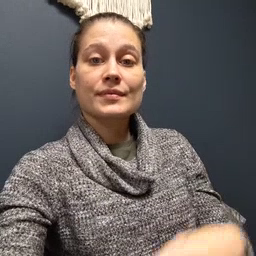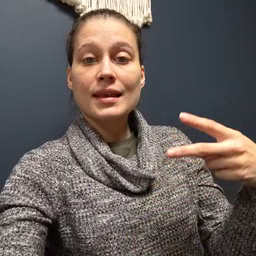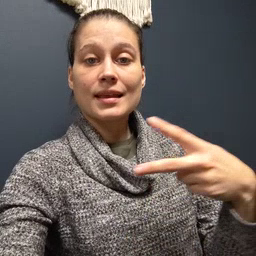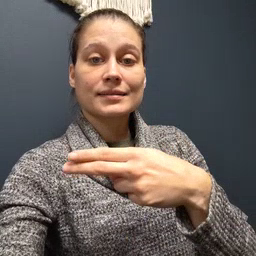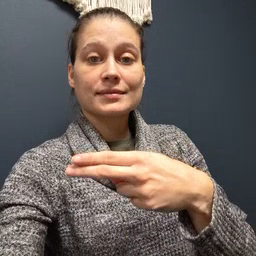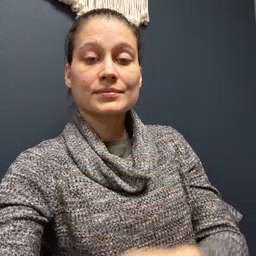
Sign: cut